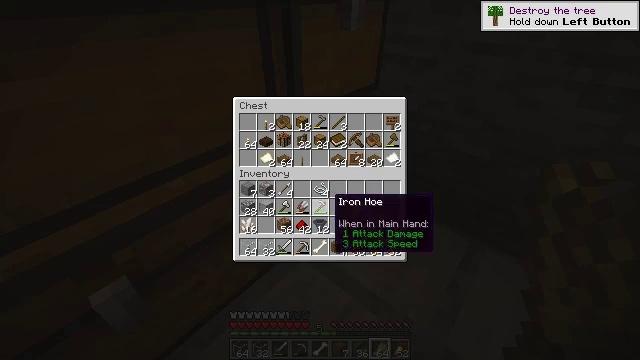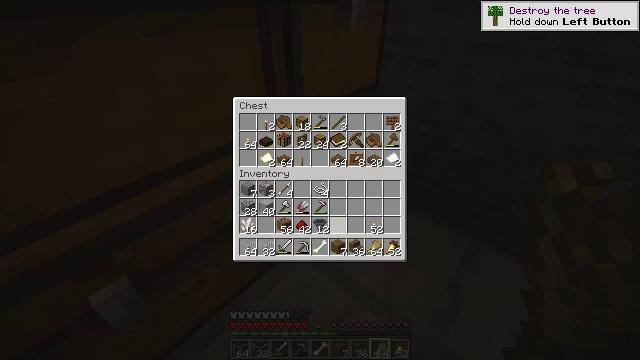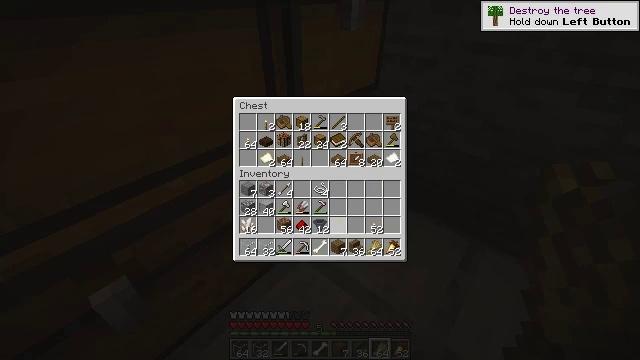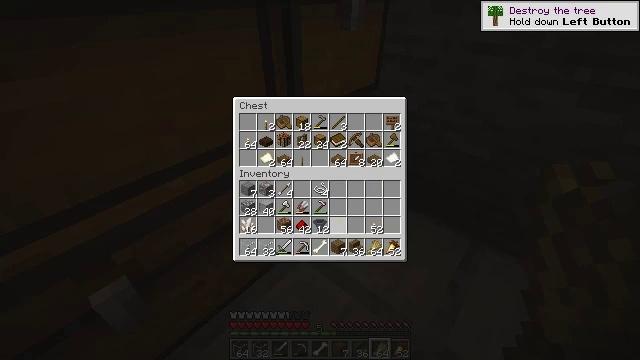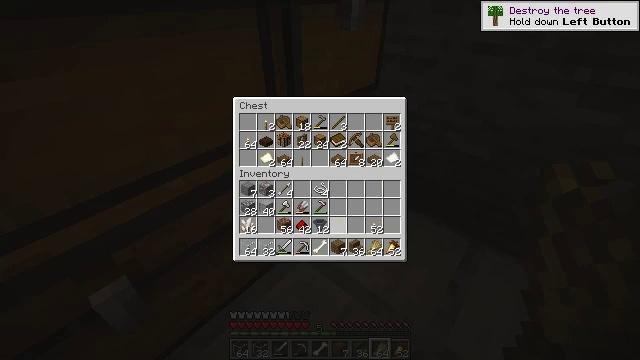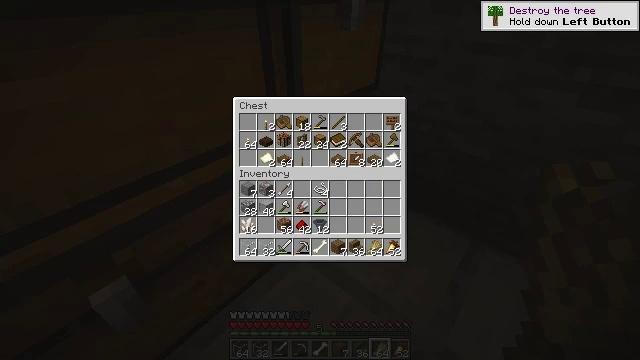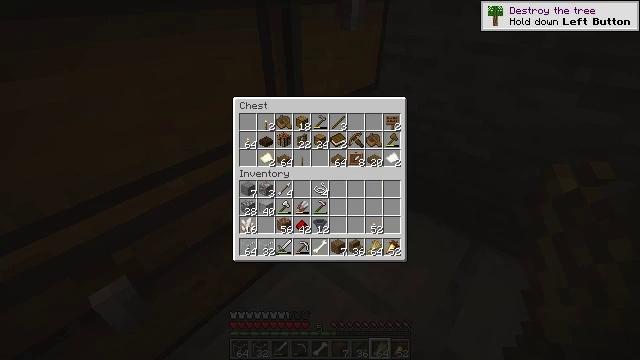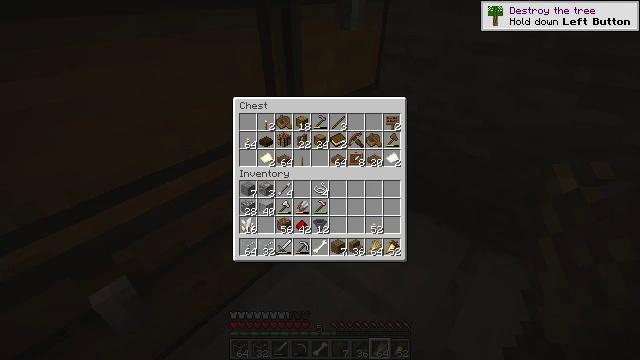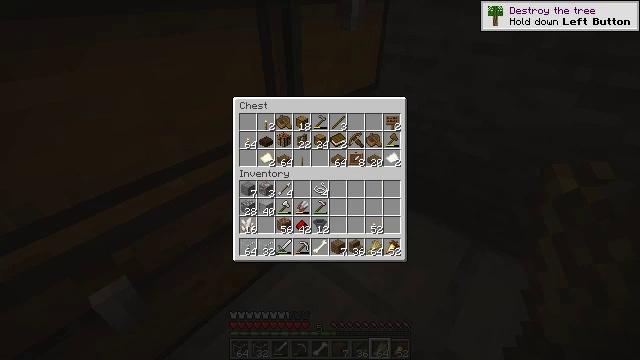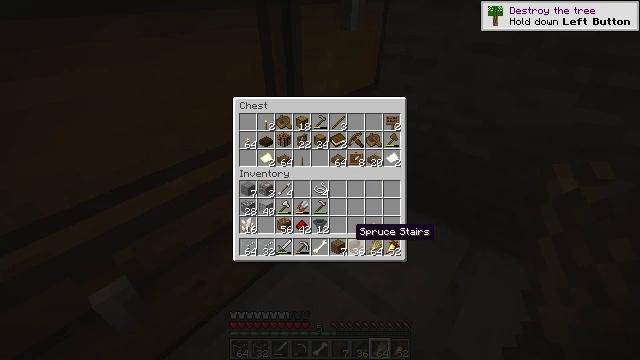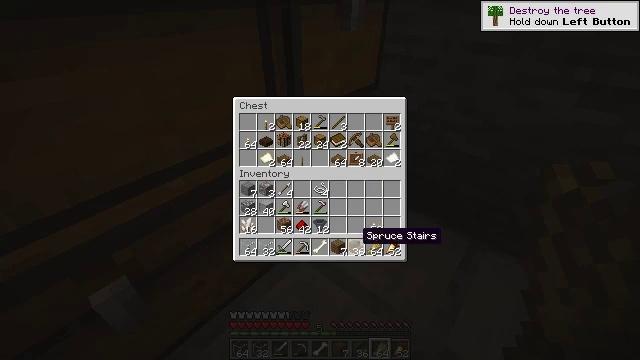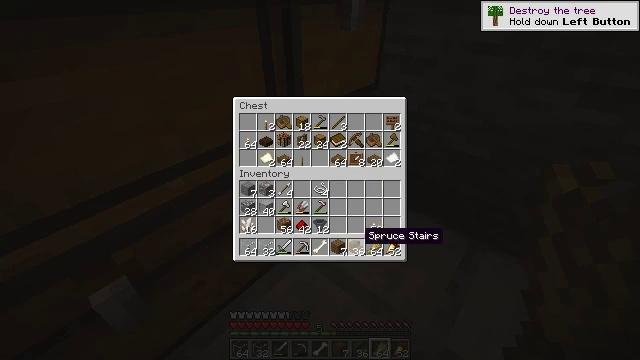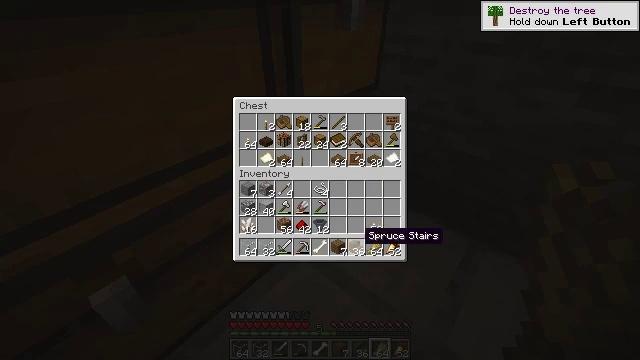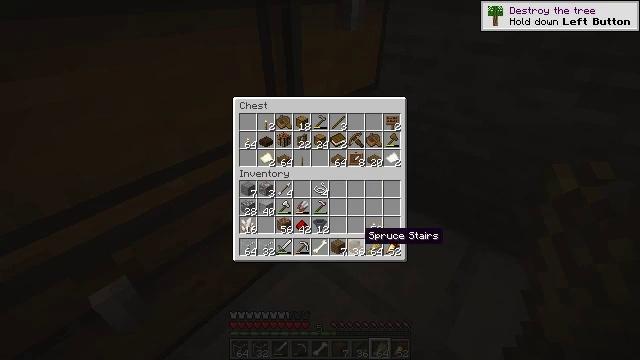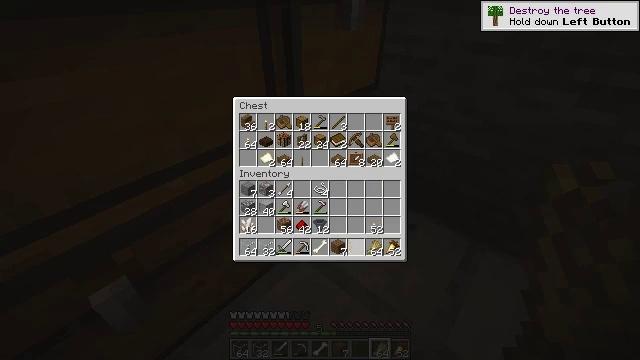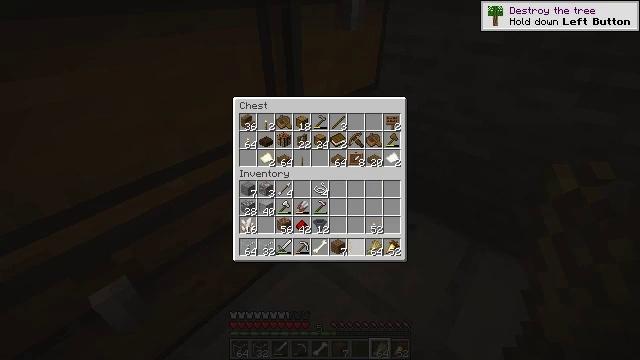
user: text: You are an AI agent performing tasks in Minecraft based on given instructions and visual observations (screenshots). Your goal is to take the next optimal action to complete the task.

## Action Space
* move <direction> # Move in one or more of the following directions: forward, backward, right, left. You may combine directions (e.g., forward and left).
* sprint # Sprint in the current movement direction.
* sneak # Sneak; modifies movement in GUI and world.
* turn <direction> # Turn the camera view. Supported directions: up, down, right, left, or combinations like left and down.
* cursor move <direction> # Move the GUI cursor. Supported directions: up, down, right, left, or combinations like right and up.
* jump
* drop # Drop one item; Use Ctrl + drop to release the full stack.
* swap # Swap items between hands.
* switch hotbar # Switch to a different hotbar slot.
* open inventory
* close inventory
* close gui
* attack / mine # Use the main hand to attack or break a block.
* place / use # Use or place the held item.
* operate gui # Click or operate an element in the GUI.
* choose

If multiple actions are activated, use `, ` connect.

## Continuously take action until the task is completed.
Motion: motion action
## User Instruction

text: Remove the spruce fence from the structure.
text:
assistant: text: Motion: sneak, turn down
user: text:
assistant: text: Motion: sneak
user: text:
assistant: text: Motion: sneak
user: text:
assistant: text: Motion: sneak, turn down
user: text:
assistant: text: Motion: sneak
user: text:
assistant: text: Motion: sneak
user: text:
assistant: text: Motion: sneak
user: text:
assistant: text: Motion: sneak
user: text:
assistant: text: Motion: sneak
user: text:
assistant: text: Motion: sneak, turn right
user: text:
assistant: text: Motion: sneak
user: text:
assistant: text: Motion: sneak
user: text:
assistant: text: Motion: sneak
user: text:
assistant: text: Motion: sneak, attack / mine
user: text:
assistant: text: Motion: sneak, attack / mine
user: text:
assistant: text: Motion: sneak, attack / mine
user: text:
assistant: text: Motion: sneak
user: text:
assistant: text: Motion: sneak
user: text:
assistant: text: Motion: sneak
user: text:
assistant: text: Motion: sneak
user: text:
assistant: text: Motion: sneak
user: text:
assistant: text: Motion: sneak
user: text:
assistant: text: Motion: sneak
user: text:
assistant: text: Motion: sneak
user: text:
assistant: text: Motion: sneak
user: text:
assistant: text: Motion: sneak
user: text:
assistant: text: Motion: sneak
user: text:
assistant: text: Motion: sneak, attack / mine
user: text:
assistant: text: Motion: sneak, attack / mine
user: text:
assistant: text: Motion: sneak